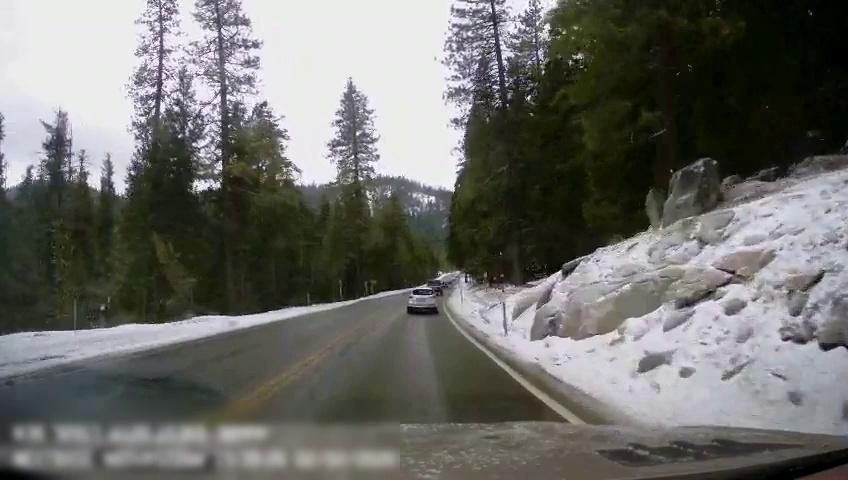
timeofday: Day
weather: Snowy
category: Drivable Space
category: Vehicles | Truck
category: Vehicles | SUV
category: Lanes | Current Lane
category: Lanes | Opposite Lane
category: Lanes | Current Lane
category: Lanes | Opposite Lane